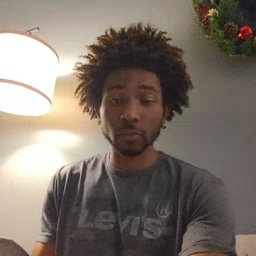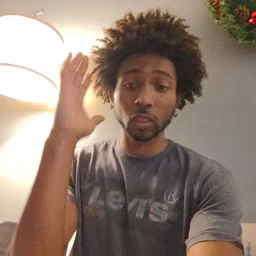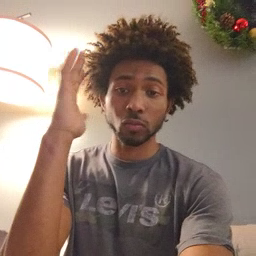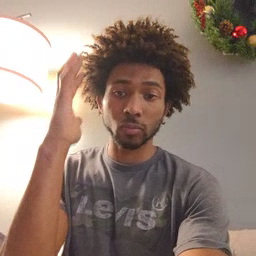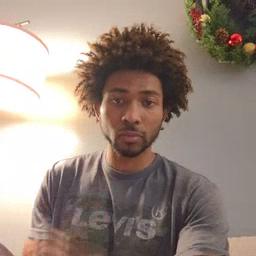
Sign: tree